Interaction volume radius: 5 \u00c5
Interaction volume height: 10 \u00c5
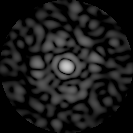
Disorder parameter: 0.8559